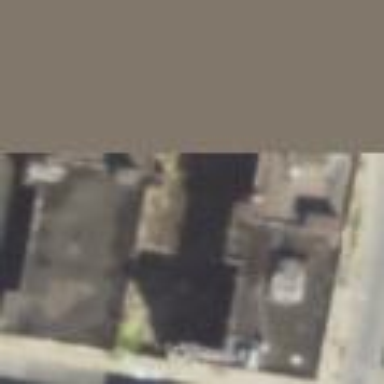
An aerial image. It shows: Warehouse.